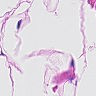
Metastatic tissue present: no